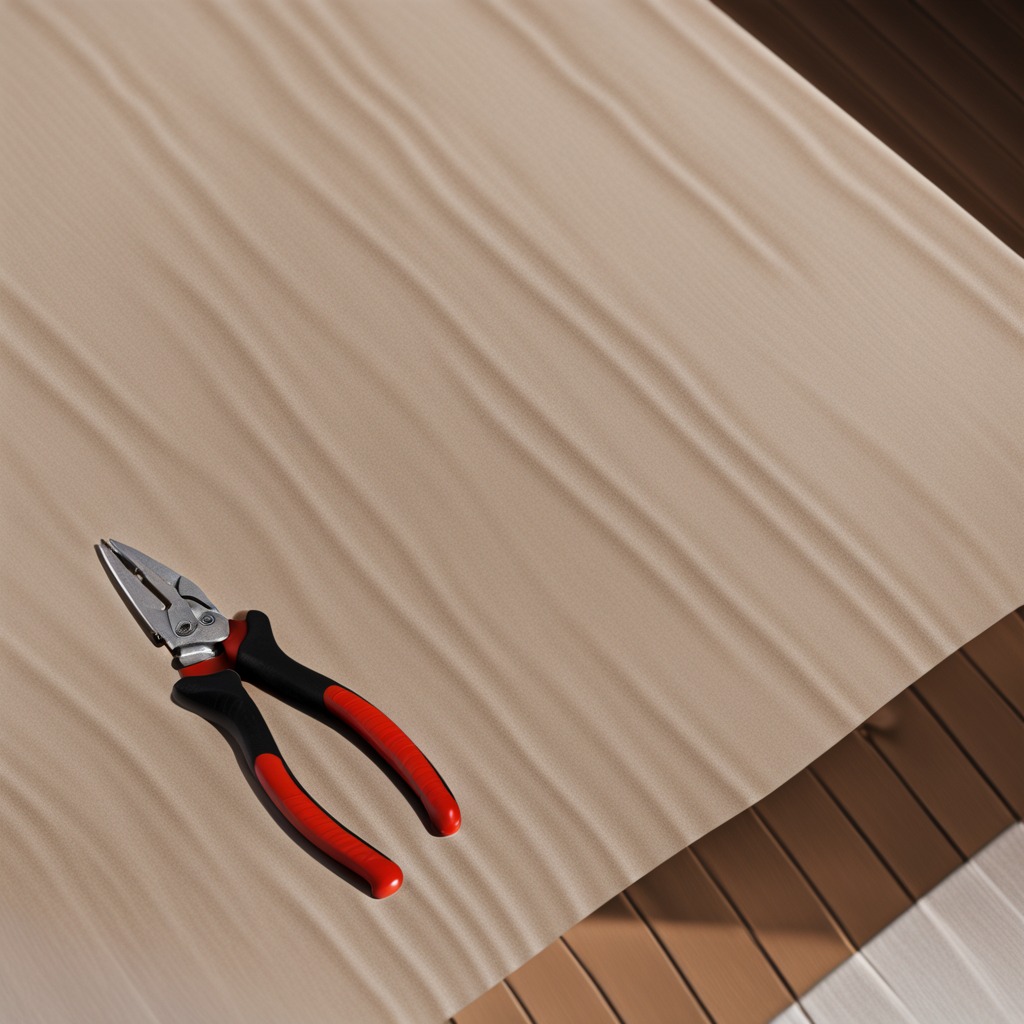
A plier lies on the wooden table in the outdoor workshop during daytime bright natural light soft shadows worn but beneath the cloth.